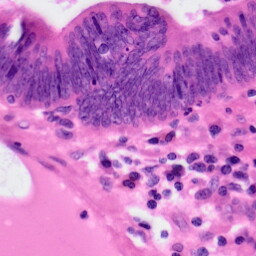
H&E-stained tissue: Colon